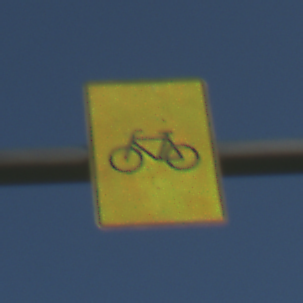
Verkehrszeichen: RadverkehrOhnePfeilsymbol
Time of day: MorningAfternoon
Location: Outdoor (Nature)
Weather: Clear
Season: NotSpecified
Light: Natural